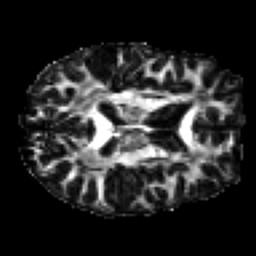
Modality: FA
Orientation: axial
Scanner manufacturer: siemens
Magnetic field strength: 3 T
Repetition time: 7.8 s
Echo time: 0.09 s